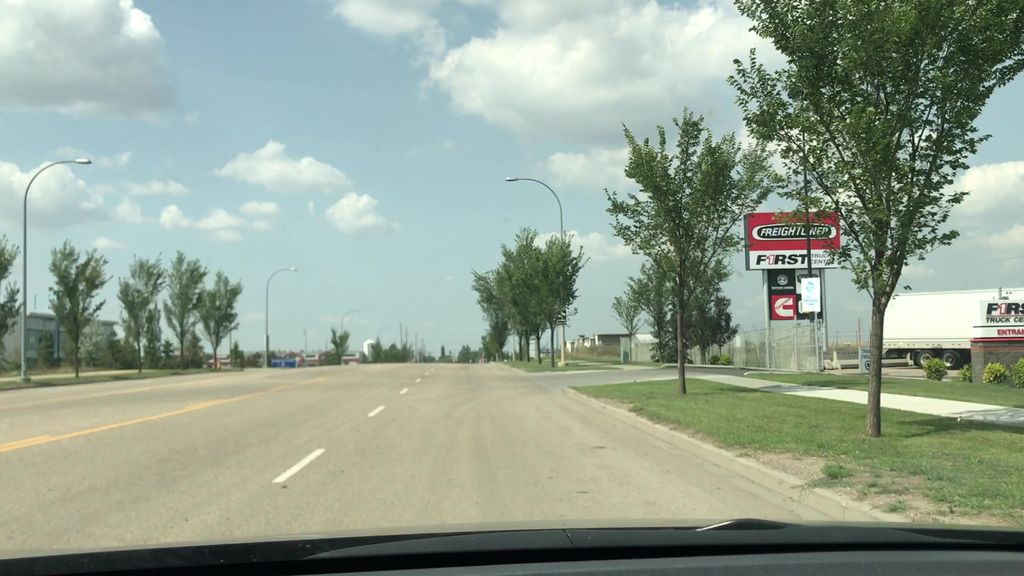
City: edmonton